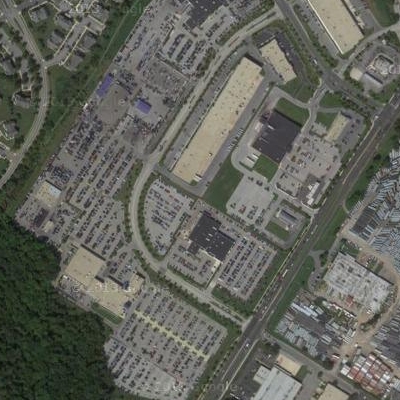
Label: gParking